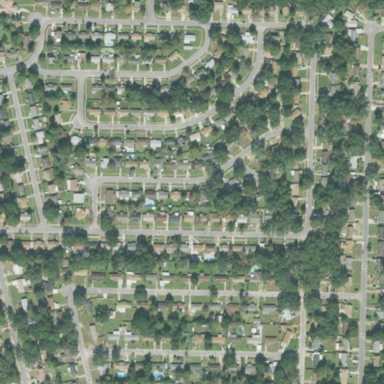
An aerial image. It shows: This residential area consists of single-family homes.